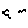
Label: bird